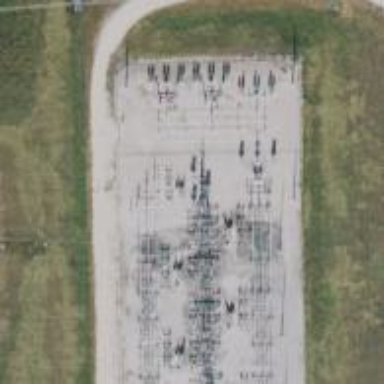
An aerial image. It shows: Switch for power supply.